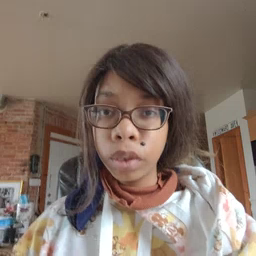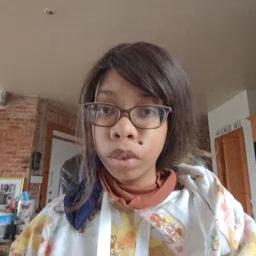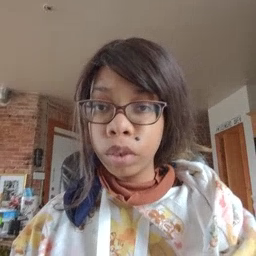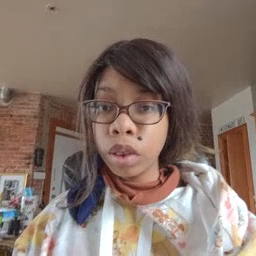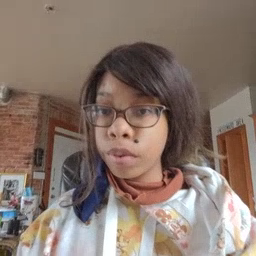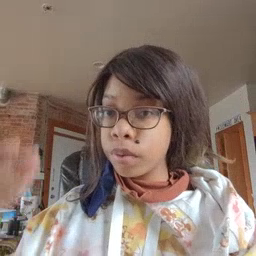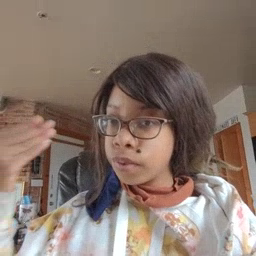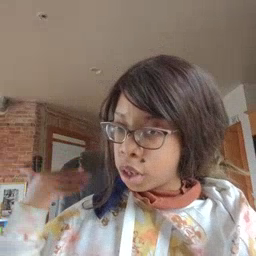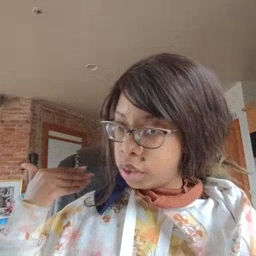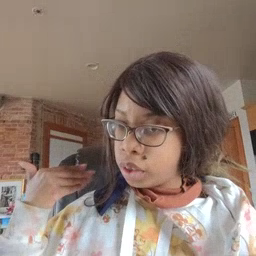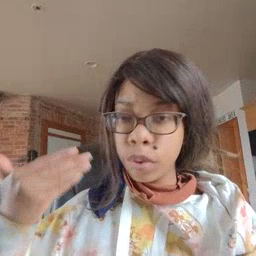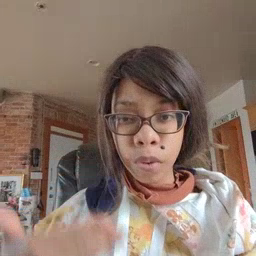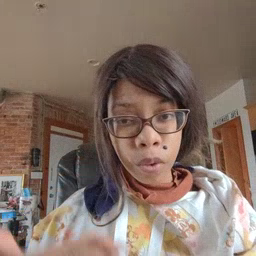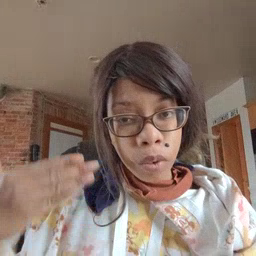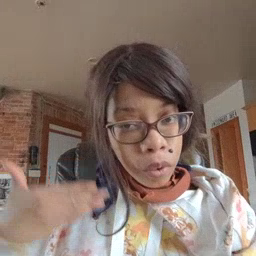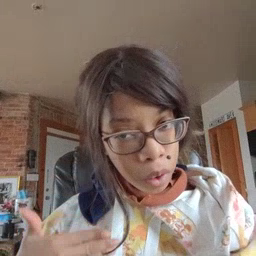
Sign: before